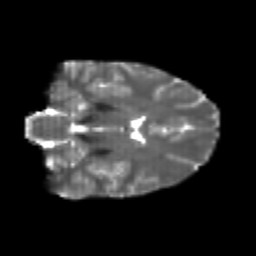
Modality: T2w
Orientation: coronal
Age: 20
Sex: female
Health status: healthy
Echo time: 0.074 s